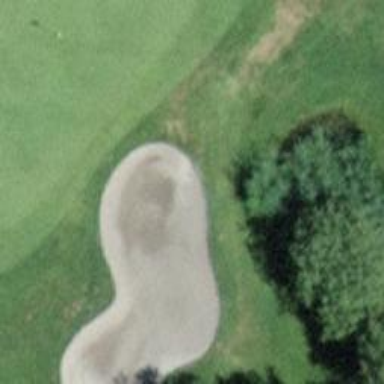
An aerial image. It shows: Sand bunker on golf course.